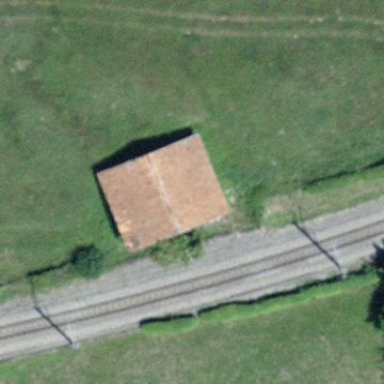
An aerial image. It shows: Barn.